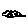
Label: cloud